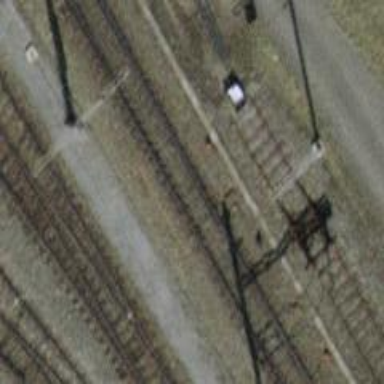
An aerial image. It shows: Railway switch.